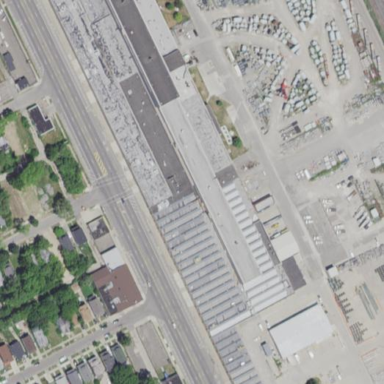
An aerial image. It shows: Industrial building.